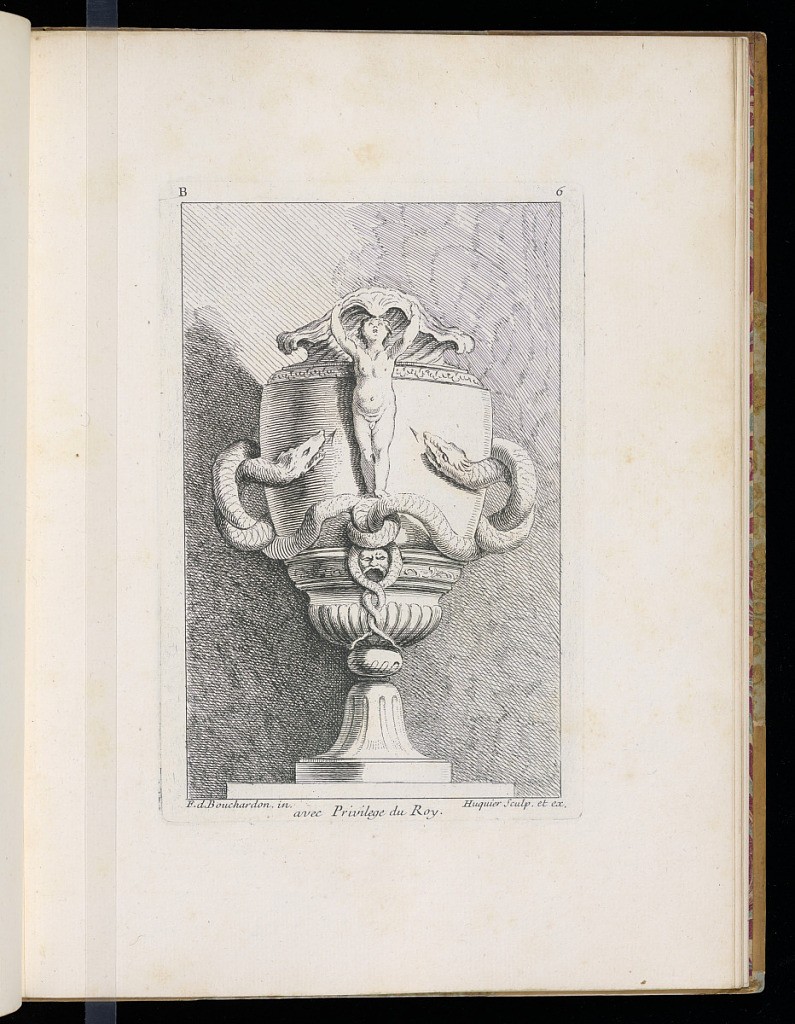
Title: Ornamental Vase Design
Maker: Edme Bouchardon, French, 1698–1762
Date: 1737
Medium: Etching on laid paper
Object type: Print
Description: Tall, spouted, ovoid vase. The neck of the vase has spiral fluting on it, which terminates in a lip that spills over like a wave. A nude male youth figure stands at the front of the vase looking up and with arms raised toward the spout. Two twisted snakes form the handles of the vase, and their tails are intertwined at the boys' feet. Between their coils is also a grotesque mask. The foot of the vase is fluted, and the vase is elevated on a low, simple, square pedestal. The plate is lettered and numbered.